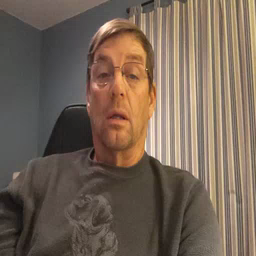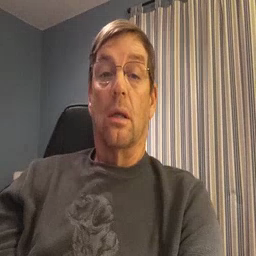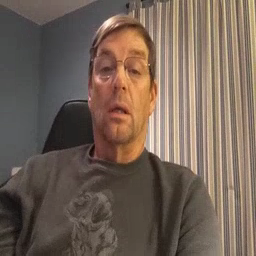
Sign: empty